Field crop: maize
Growth stage: 2
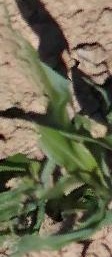
Species: maize